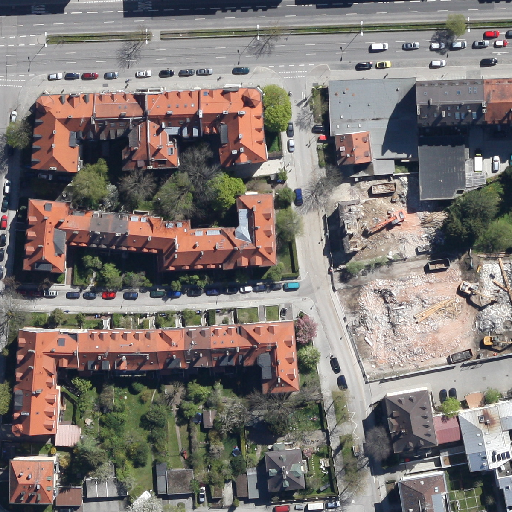
Referring expression: car in the parking area